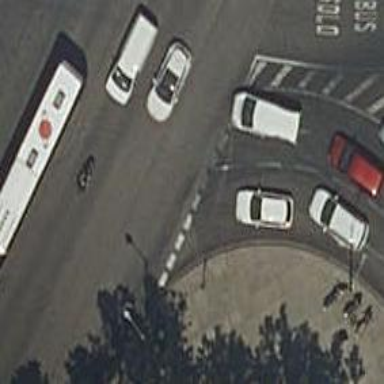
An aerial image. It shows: Road with traffic signals.